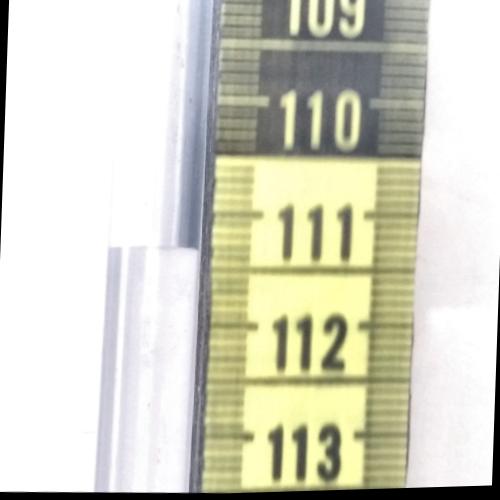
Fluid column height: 111.4 cm